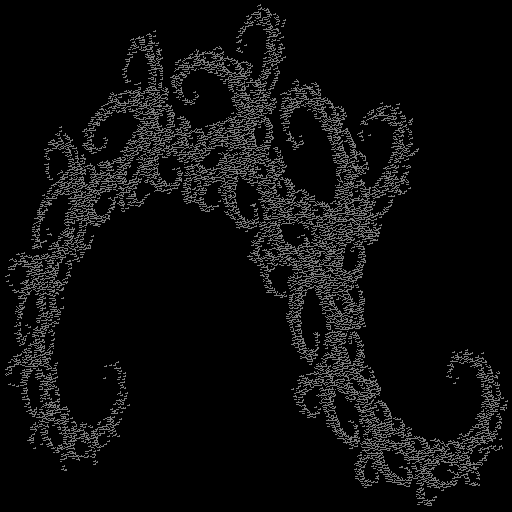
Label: gold_dragon